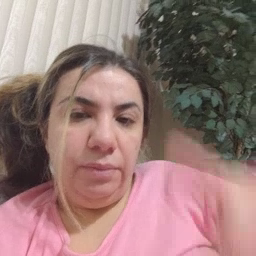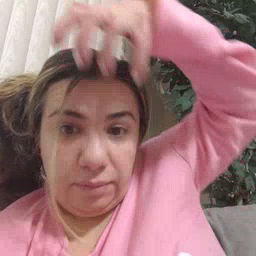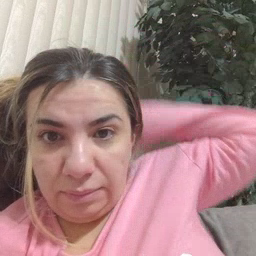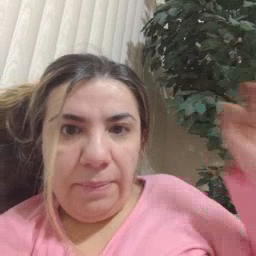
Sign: lion